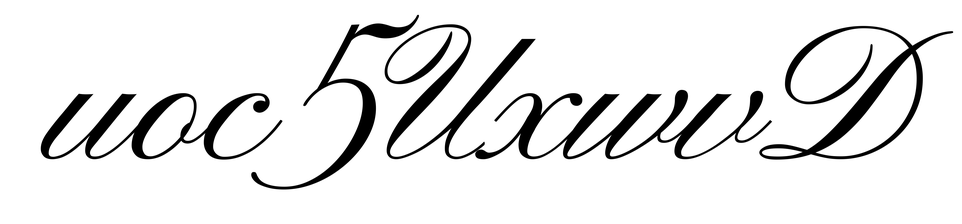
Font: PinyonScript-Regular